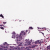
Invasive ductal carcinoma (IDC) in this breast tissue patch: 0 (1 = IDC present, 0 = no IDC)